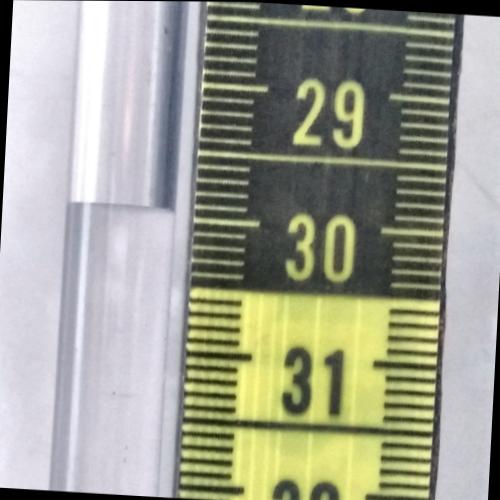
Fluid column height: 29.9 cm